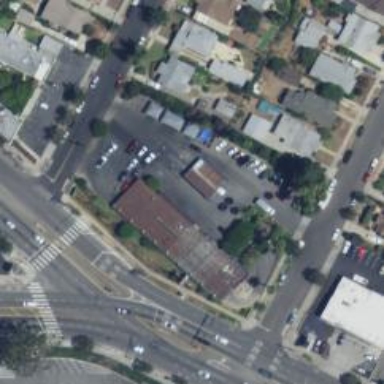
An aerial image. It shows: Commercial building.